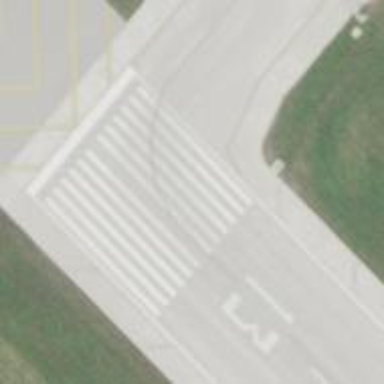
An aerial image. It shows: View of taxiway at the airport.